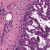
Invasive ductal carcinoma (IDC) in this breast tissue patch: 0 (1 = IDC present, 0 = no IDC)